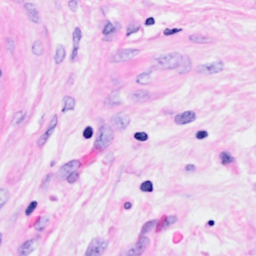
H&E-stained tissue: Breast